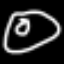
Label: donut